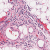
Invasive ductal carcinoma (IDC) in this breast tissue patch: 1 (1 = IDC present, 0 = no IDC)